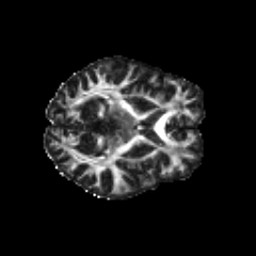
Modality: FA
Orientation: axial
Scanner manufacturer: siemens
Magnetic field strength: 3 T
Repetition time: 4.16 s
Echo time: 0.0806 s